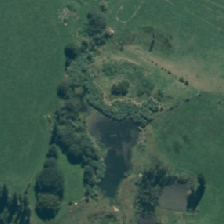
Land cover: lake_pond